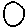
Label: circle